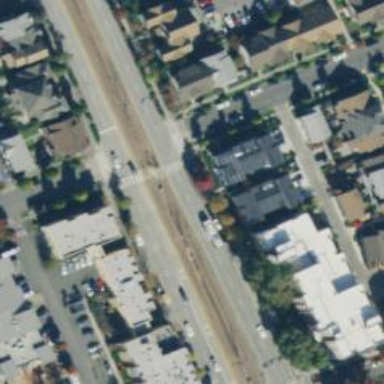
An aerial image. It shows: Railway signal.